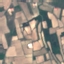
Land use / land cover class: PermanentCrop